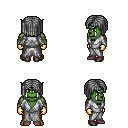
a pixel art fantasy rpg character, male body template, orc, green skin, white robe, gold greaves, gray pageboy hairstyle, gold gloves, maroon shoes, four views (front, back, left, right), 2x2 character sprite sheet, small pixel art, hard edges, no anti-aliasing